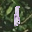
Label: 1